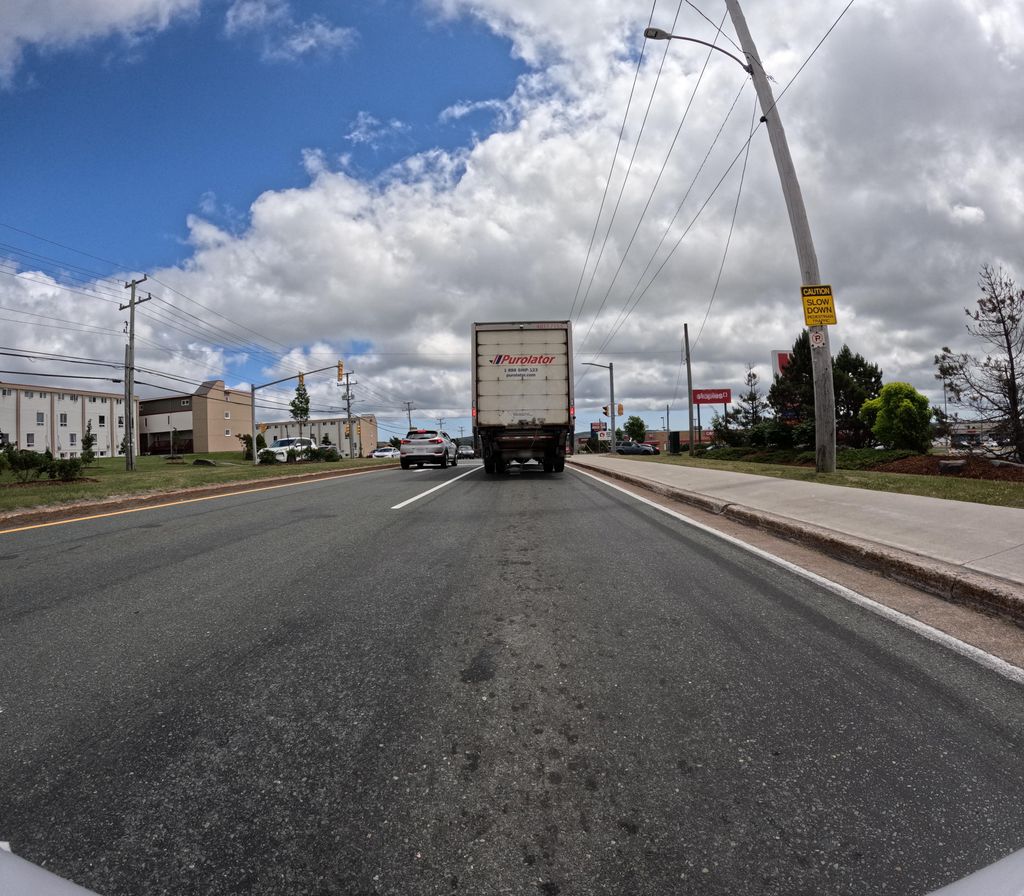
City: st_johns